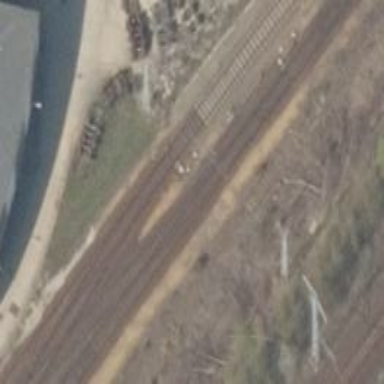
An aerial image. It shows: Railway switch.